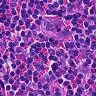
Metastatic tissue present: no